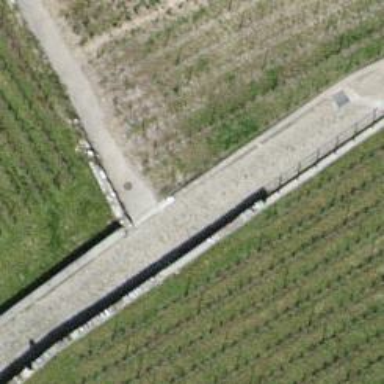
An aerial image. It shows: Grade1 track with paving stones surface.